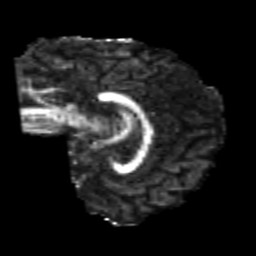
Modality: FA
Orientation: sagittal
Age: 25
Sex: female
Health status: healthy
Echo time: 0.074 s